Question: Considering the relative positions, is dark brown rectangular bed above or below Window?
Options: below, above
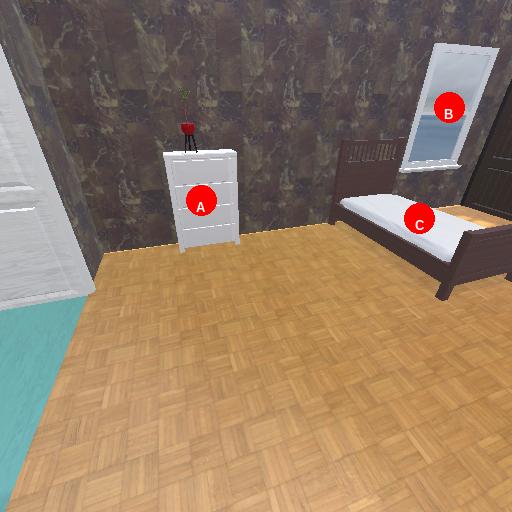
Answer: below